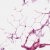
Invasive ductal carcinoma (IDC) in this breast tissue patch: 0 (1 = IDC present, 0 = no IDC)